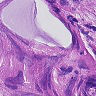
Metastatic tissue present: yes